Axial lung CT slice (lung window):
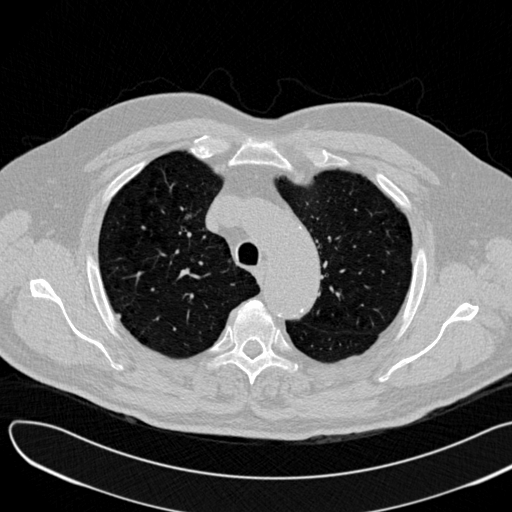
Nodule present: no